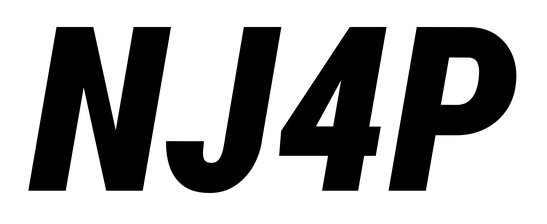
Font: Roboto-Italic_Condensed_Black_Italic